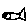
Label: fish